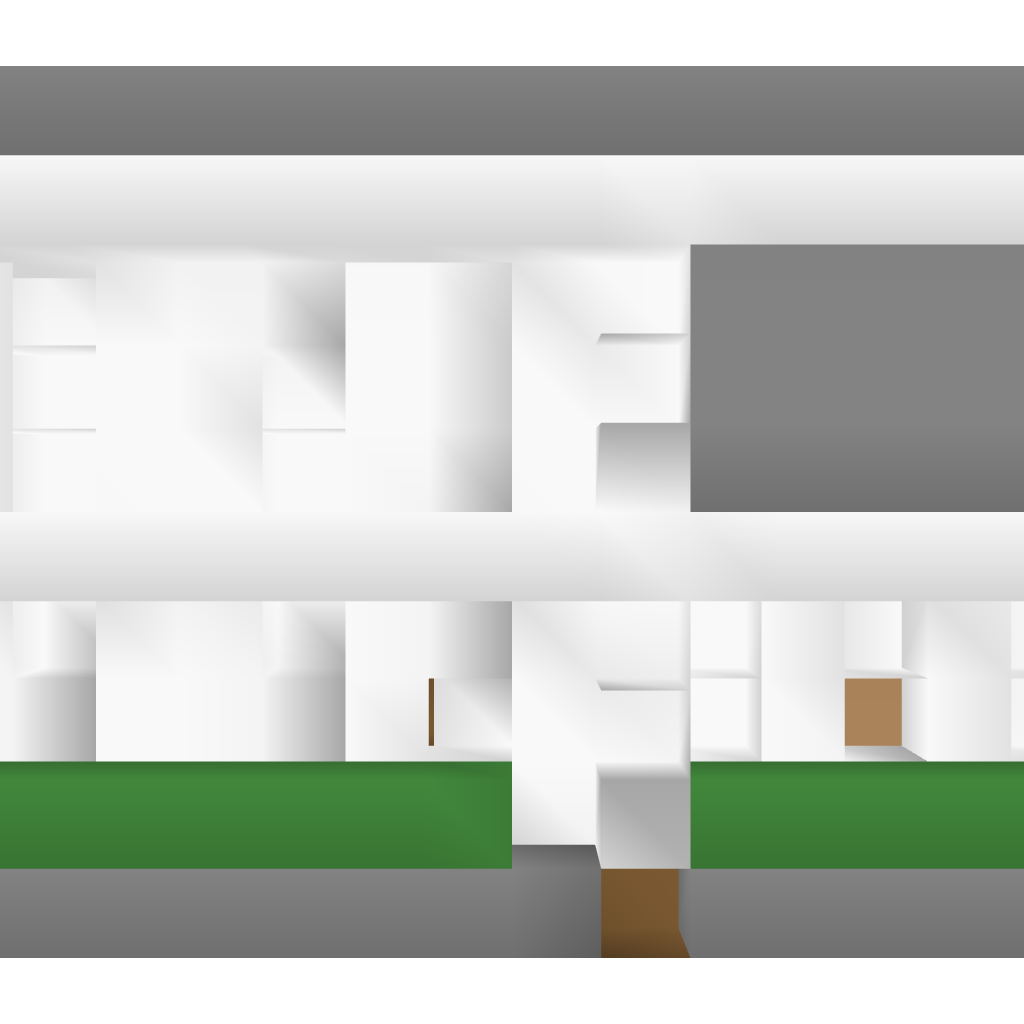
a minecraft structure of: Modern House 2 bad low quality